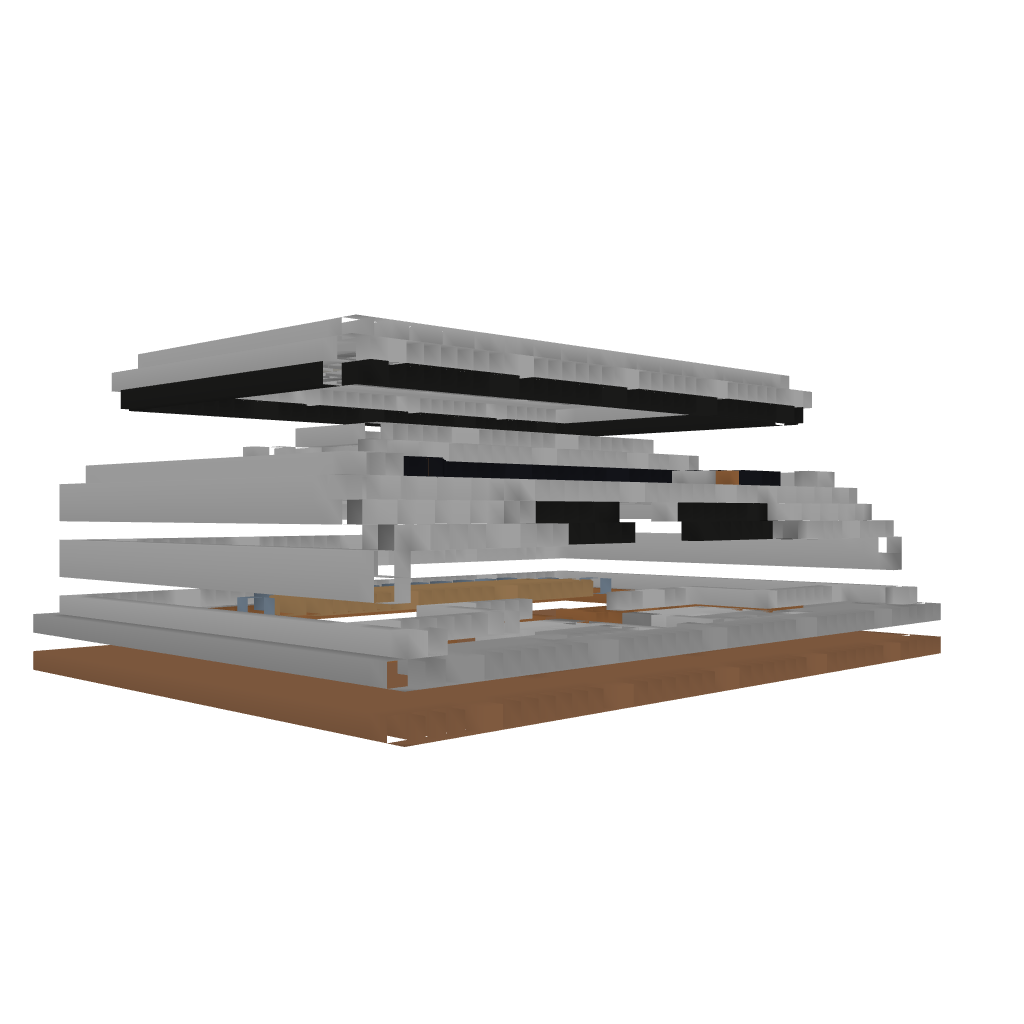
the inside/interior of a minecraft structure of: Mapex Manor